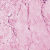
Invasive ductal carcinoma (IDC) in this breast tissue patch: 0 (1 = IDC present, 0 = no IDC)